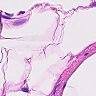
Metastatic tissue present: no